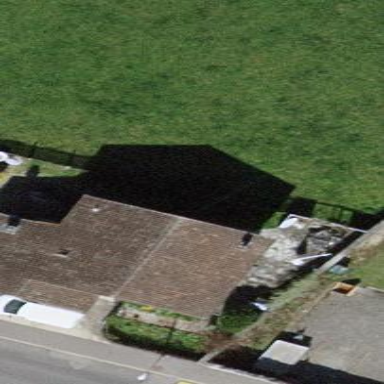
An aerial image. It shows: Detached building.